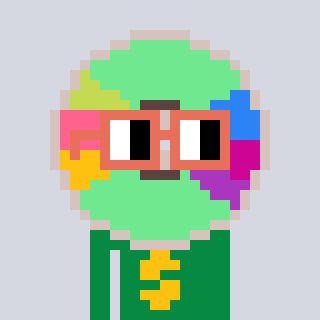
a pixel art character with square orange glasses, a cd-shaped head and a green-colored body on a cool background